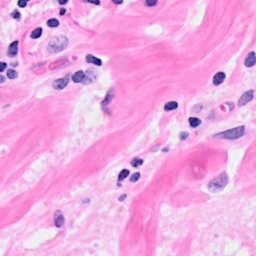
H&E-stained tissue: Breast